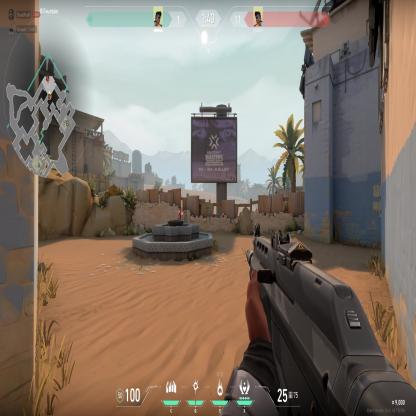
Label: enemy